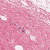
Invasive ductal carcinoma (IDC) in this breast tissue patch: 0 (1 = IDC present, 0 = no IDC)